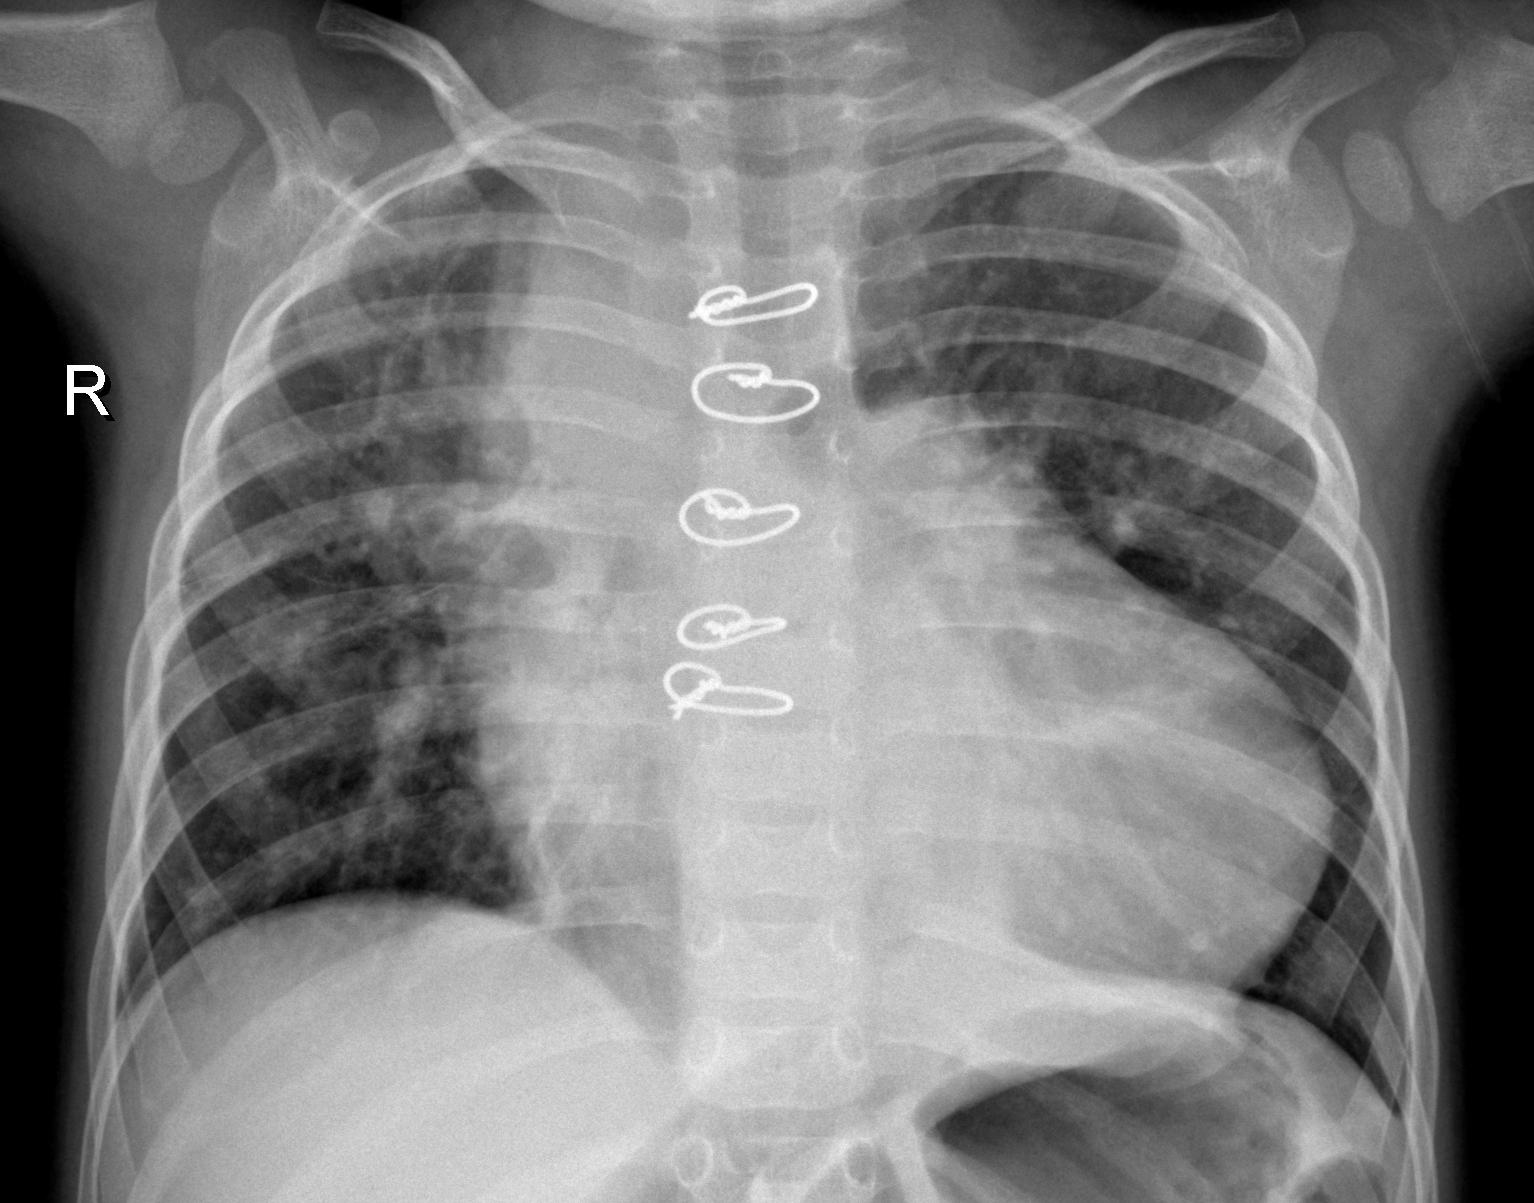
Diagnosis: PNEUMONIA